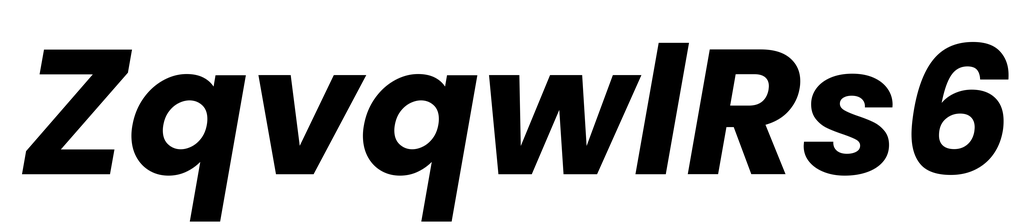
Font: Poppins-BoldItalic